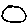
Label: circle